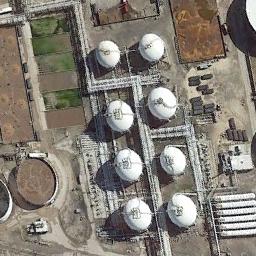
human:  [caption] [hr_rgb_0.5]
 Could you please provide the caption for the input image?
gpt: There are two big and eight small white storage tanks on the bare land .

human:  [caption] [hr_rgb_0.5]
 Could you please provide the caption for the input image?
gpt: About half of the storage tanks on this open lot have their lids open .

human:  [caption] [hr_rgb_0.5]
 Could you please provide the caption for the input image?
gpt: There are several buildings beside the storage tanks .

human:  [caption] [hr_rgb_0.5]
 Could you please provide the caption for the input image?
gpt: There are many neatly arranged storage tanks and many pipelines in the factory .

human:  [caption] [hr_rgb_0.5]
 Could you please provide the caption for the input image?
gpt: There are several white storage tanks arranged neatly .